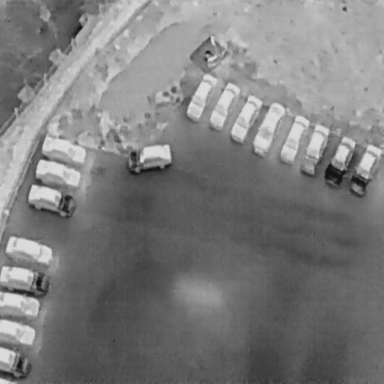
There are 17 Cars in the infrared image.